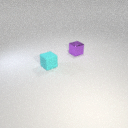
small cyan rubber cube to the left of small purple metal cube